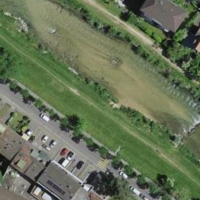
EUNIS habitat code: 54
Species observed at this site:
Gallinula chloropus
Fulica atra
Anas platyrhynchos
Mergus merganser
Bellis perennis
Artemisia vulgaris
Taraxacum officinale